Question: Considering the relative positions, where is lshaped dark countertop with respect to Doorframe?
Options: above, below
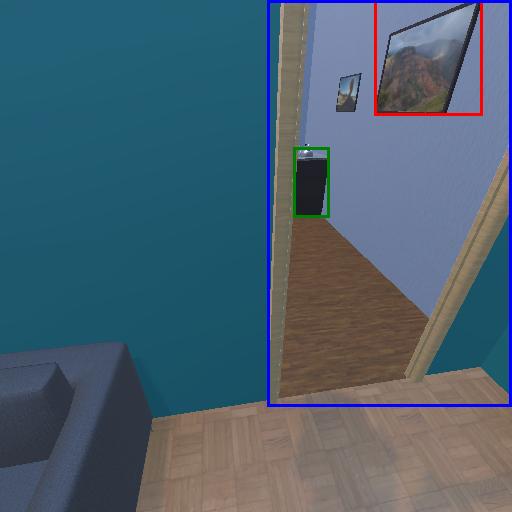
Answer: above